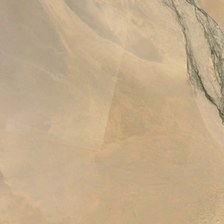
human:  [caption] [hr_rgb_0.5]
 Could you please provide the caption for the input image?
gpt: two dark green cracks stretches across this yellow desert .

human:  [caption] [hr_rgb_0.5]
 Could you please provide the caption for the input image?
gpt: some rocks are in the desert which has a light and a dark color .

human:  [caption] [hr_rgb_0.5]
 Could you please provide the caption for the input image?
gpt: the desert has a marbled appearance .

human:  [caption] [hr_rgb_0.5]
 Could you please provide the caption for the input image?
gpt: the desert has a marbled appearance .

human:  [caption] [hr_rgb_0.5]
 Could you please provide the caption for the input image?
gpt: a river is in a piece of yellow desert .